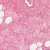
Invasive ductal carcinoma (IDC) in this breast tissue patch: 0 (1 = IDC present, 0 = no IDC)